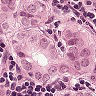
Metastatic tissue present: yes